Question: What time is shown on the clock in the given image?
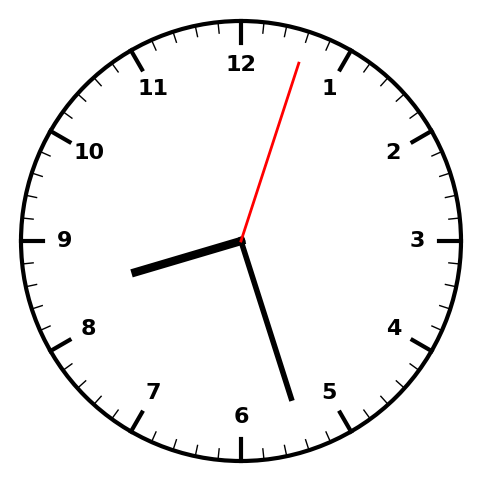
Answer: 08:27:03